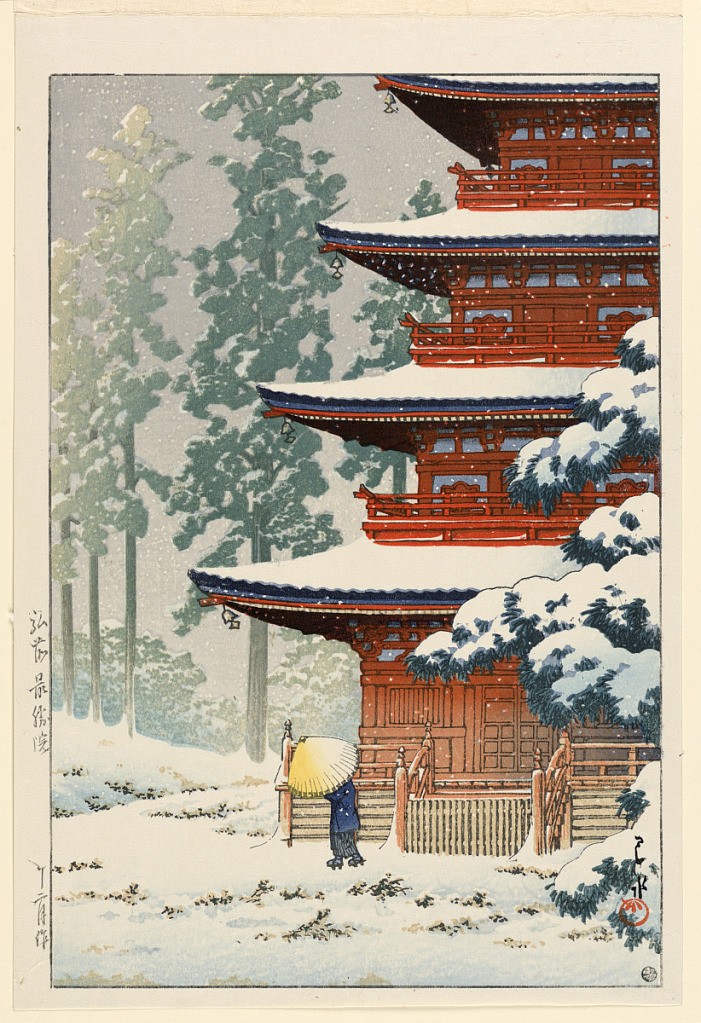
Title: Saishoin Temple at Hirosaki
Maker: Kawase Hasui, Japanese, 1883 – 1957
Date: ca. 1920
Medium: Woodblock print (ukiyo-e) on mulberry paper (washi), ink with color
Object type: Print
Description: Woodland snow scene, with part of a high pagoda in the right foreground.  A figure, partially hidden under an umbrella leaves the temple.